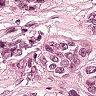
Metastatic tissue present: yes